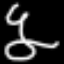
Label: squiggle